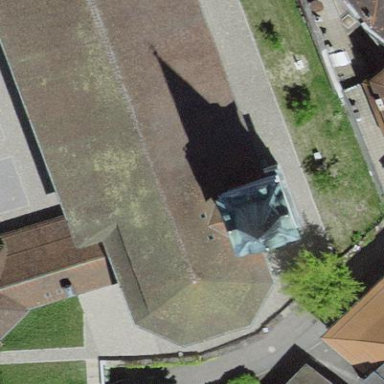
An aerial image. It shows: Church which is place of worship.